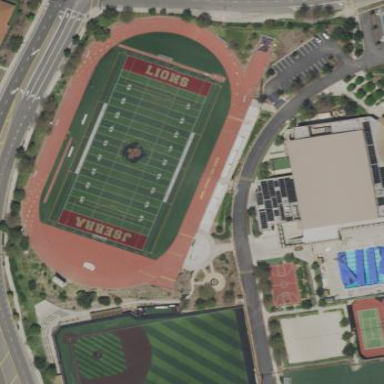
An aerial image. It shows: Pitch for American football with artificial turf surface.